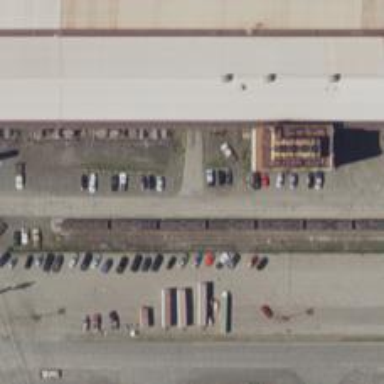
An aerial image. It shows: Rail spur service.